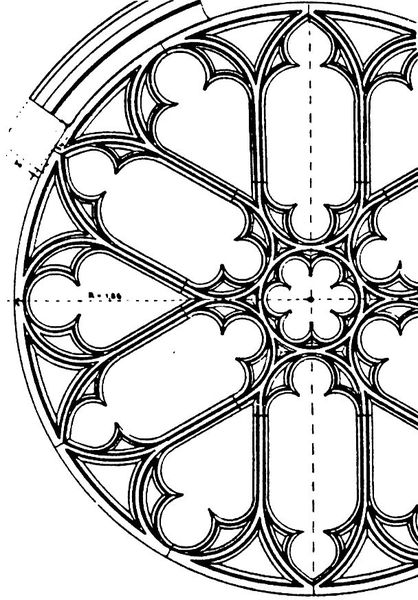
Titel: Kaiserslautern, Stiftskirche St. Martin und Maria
Standort: Kaiserslautern (EU - D)
Schlagwörter: fenster, schwarz, skizze, weiss, zeichnung, ornament, architektur, stein, kirche, gotik, kreis, rund, linien, linie, schwarzweiß, entwurf, gotisch, rosette, konstruktion, plan, mandala, raster, riss, maßwerk, aufriss, rossette, kirchenfenster, gestrichelt, schwarzwei0, roseette